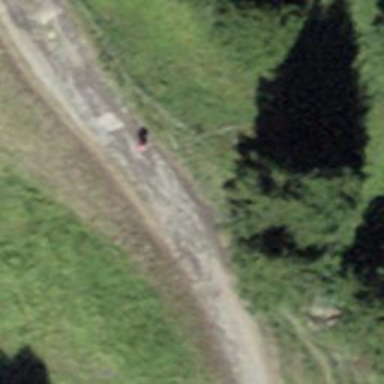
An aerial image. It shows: Gravel track with grade 3 track type. It is designated as downhill skiing track.